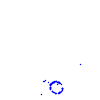
Particle: proton